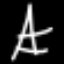
Label: The Eiffel Tower